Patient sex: M
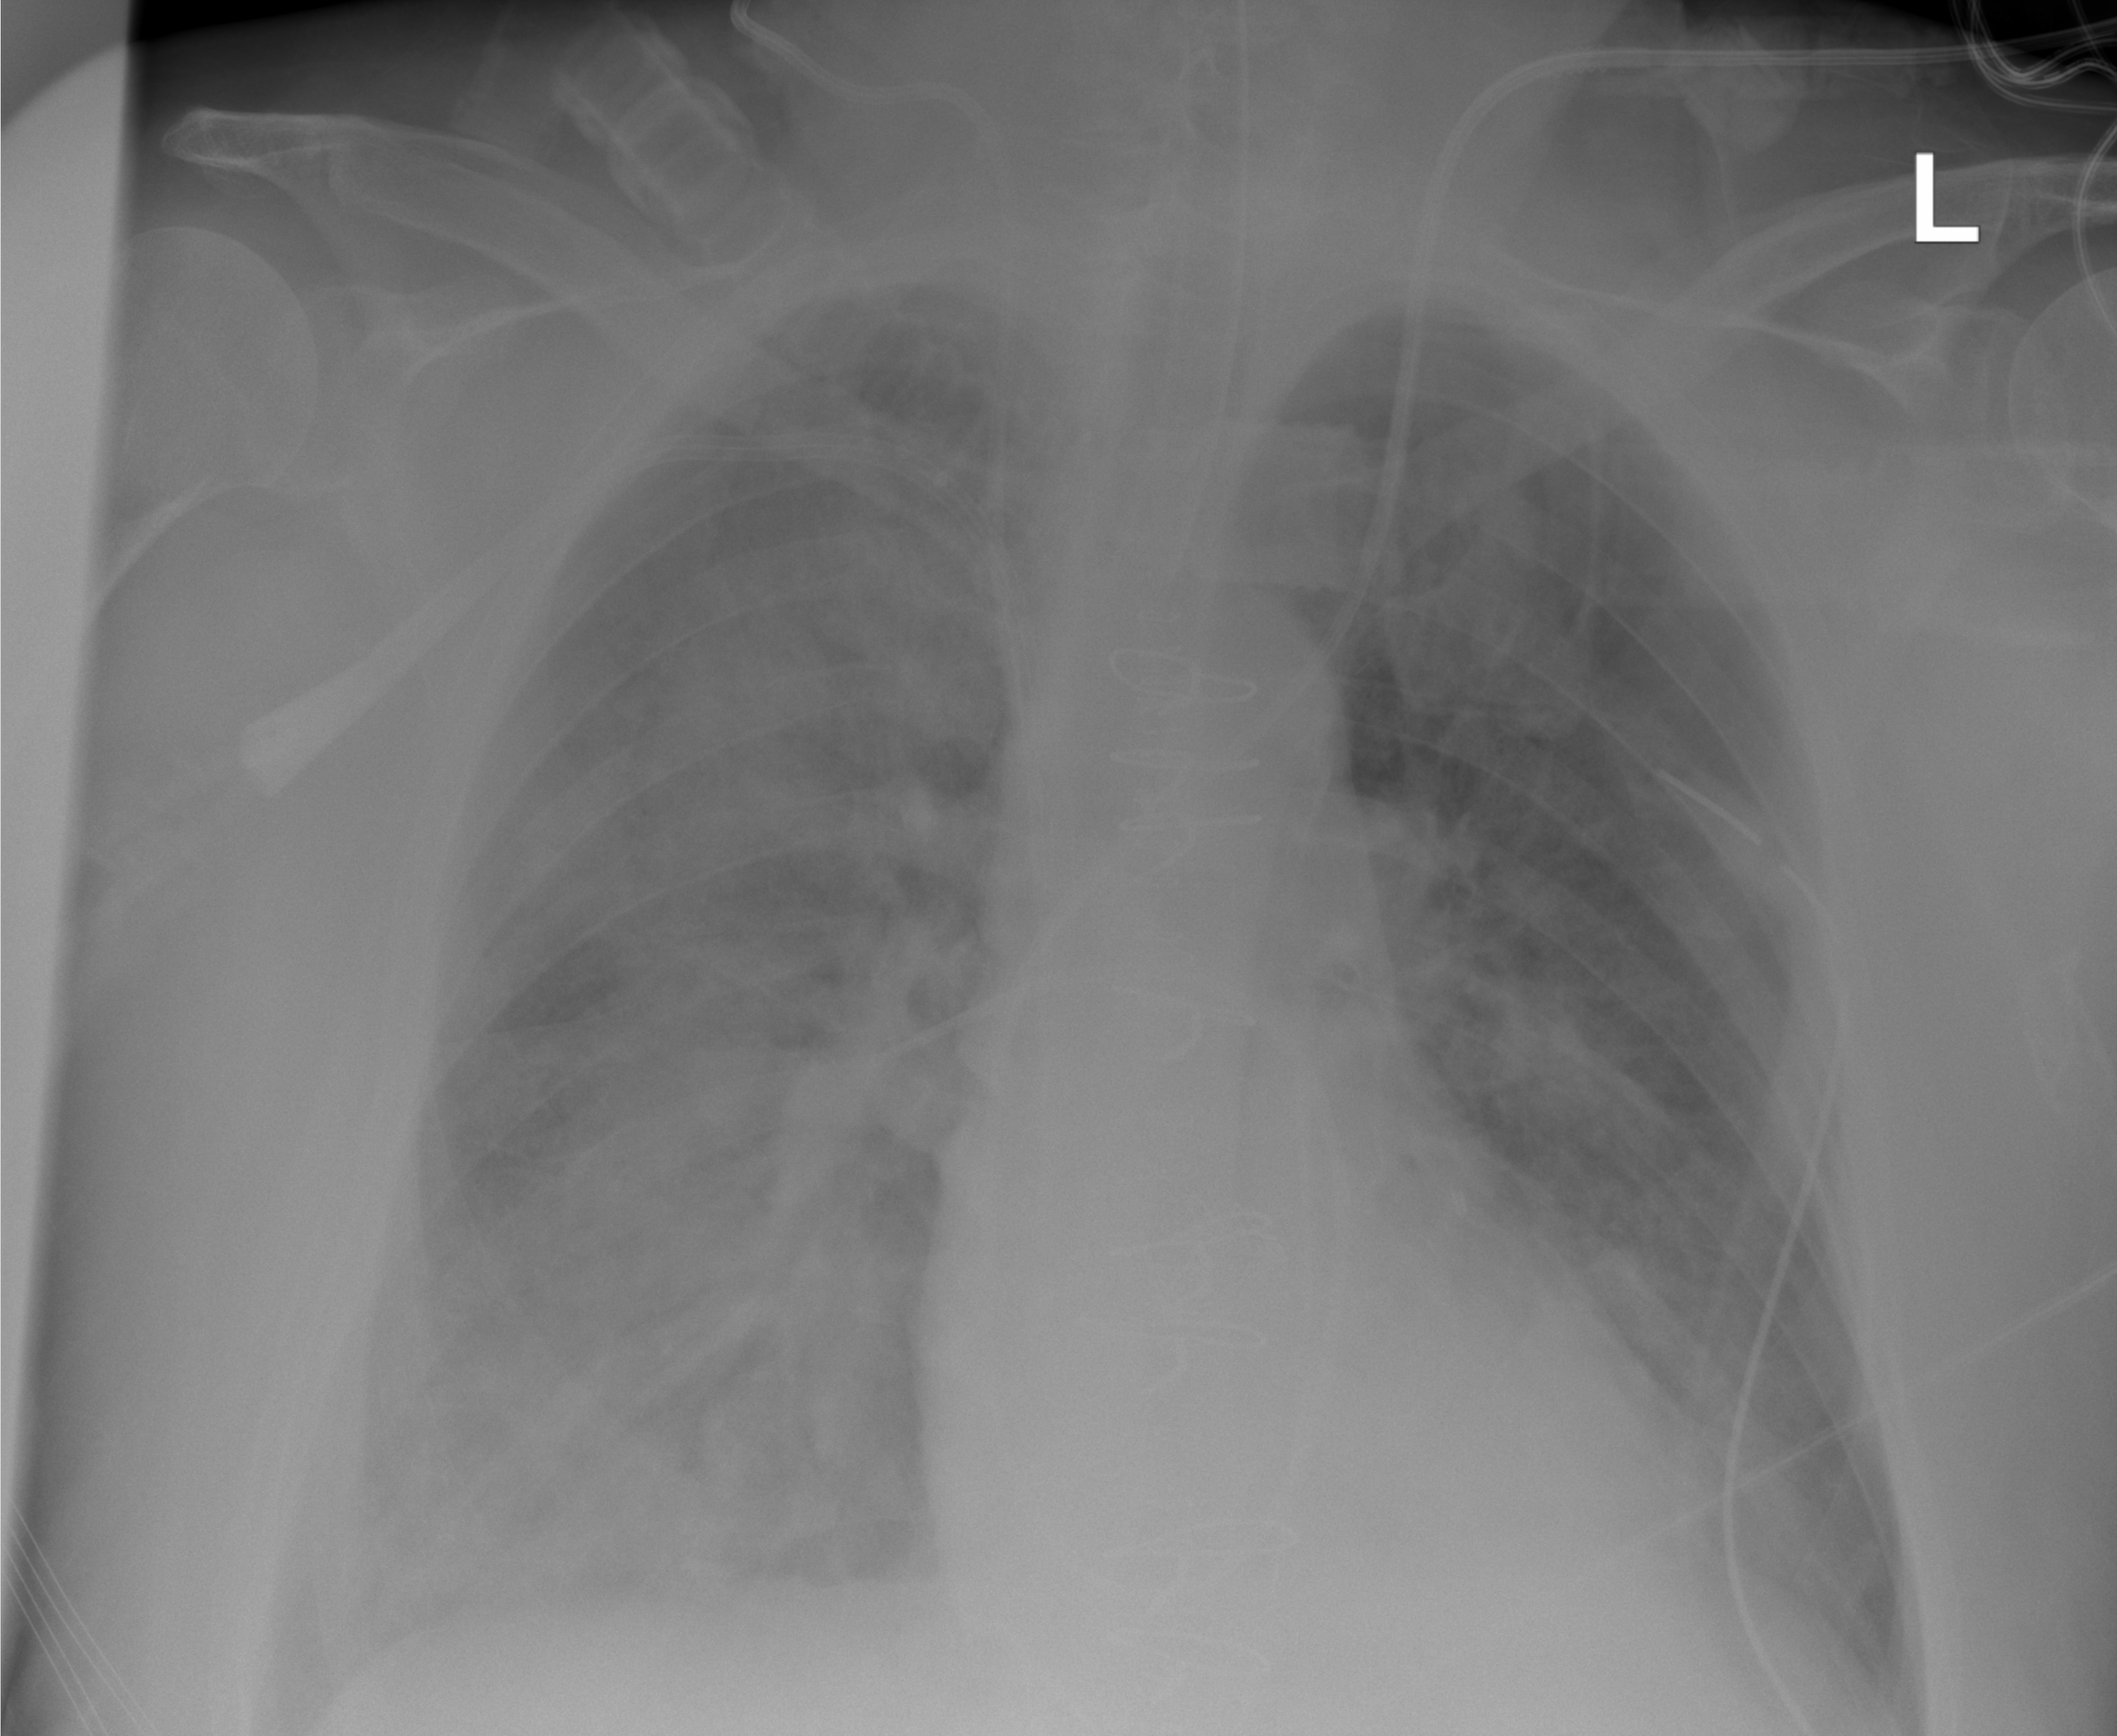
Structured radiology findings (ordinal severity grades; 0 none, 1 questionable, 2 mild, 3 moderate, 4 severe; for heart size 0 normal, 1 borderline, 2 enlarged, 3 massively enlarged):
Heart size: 0
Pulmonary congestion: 3
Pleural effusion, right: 2
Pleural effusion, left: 1
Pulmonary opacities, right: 3
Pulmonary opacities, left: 2
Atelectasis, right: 3
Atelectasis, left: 2